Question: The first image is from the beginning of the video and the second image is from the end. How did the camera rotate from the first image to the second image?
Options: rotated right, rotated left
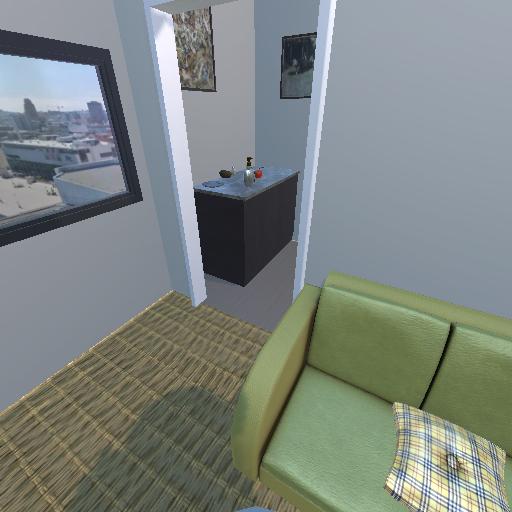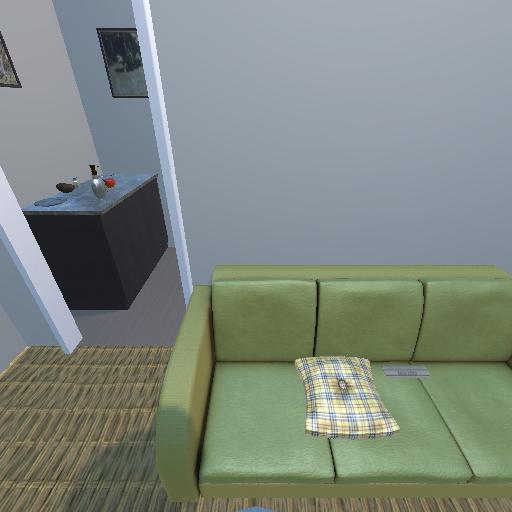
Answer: rotated right